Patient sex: M
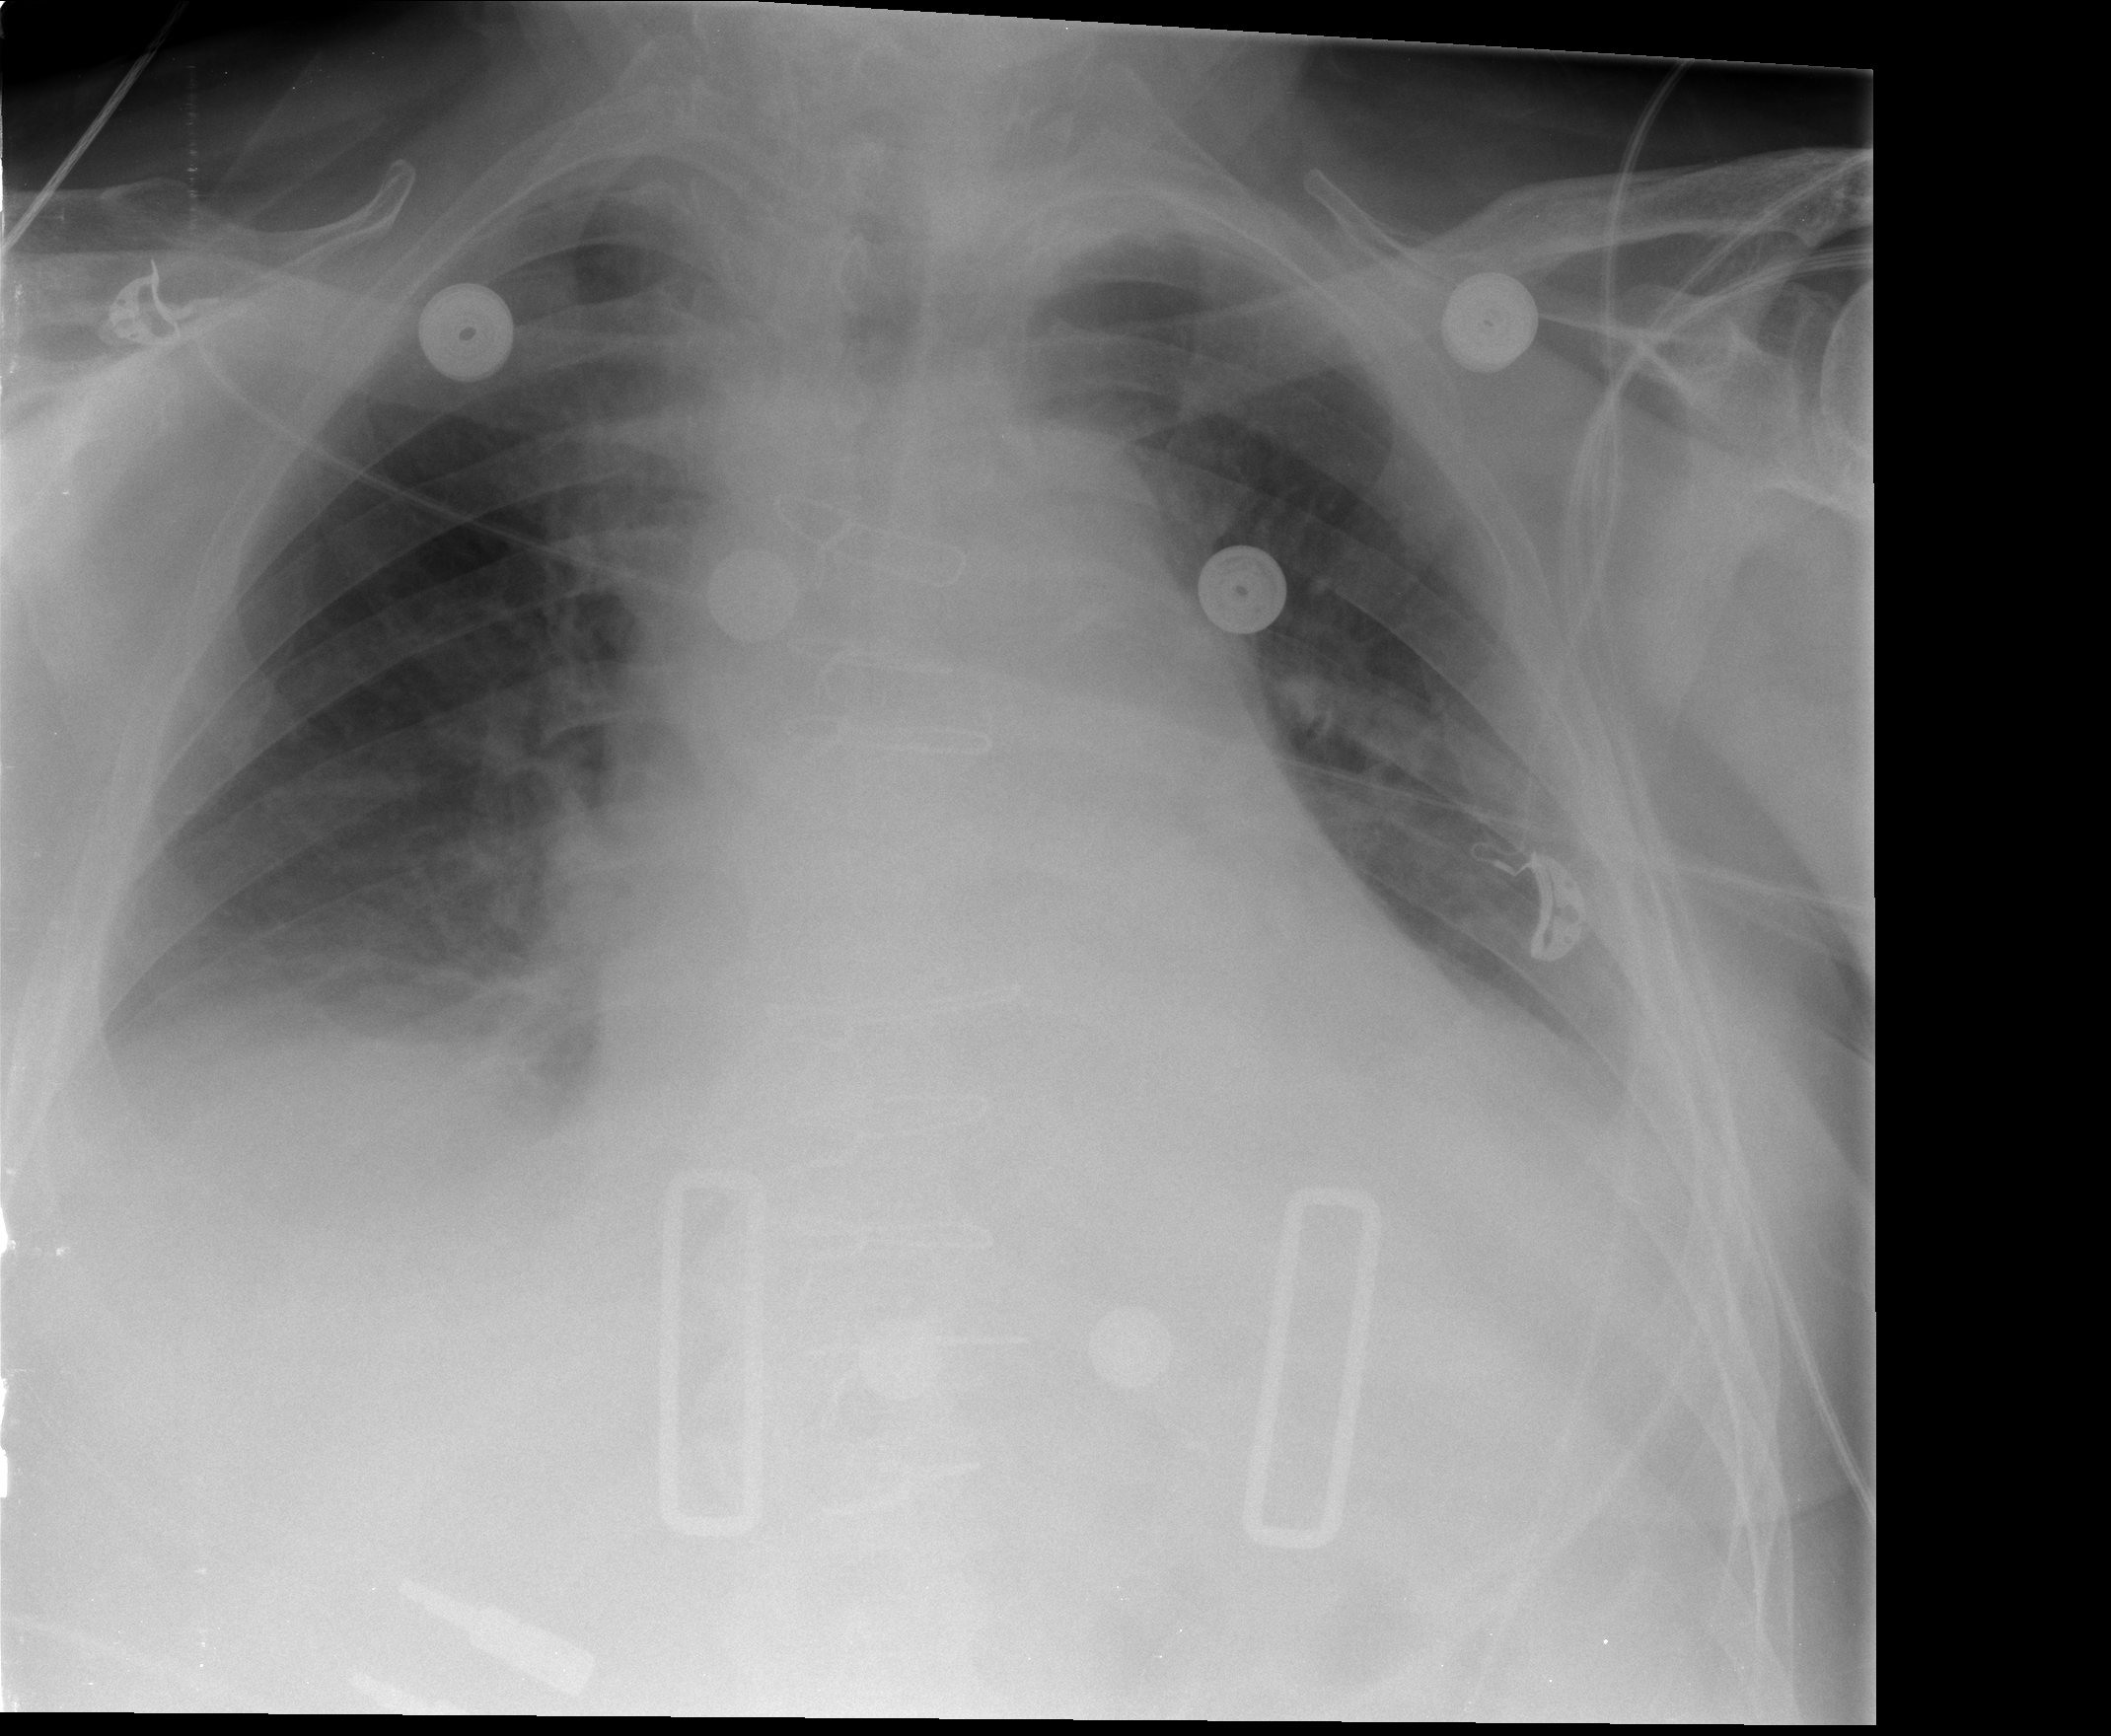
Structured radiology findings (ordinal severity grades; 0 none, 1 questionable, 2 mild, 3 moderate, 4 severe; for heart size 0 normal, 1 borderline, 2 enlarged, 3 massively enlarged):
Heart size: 3
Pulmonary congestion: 1
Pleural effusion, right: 2
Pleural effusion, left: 2
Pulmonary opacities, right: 0
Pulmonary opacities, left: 0
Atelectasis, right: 1
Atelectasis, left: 2